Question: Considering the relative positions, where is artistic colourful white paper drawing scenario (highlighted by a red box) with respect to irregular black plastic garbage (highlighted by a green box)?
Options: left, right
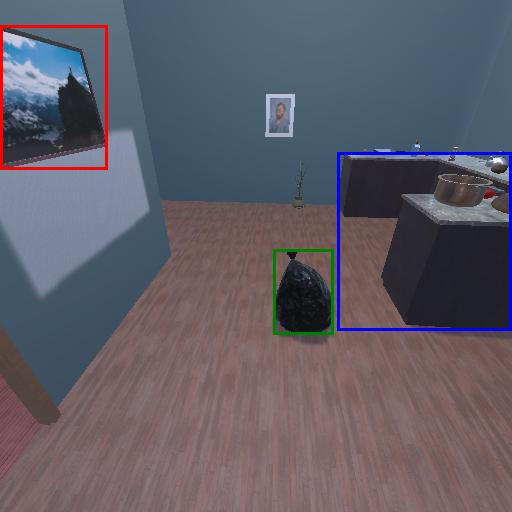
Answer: left